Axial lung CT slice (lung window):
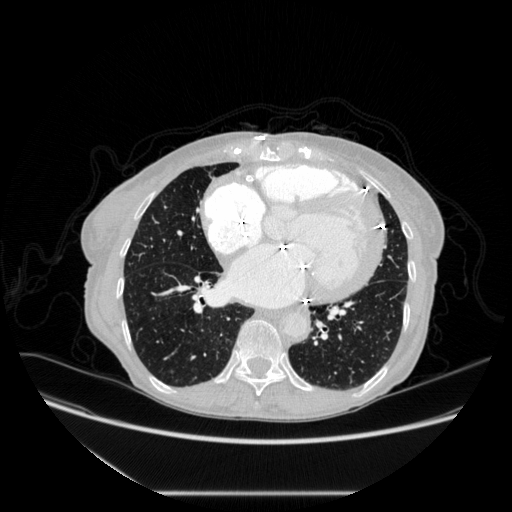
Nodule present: no